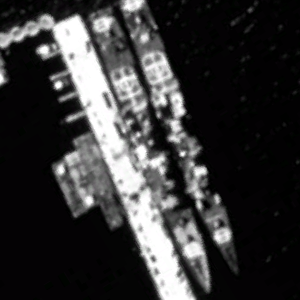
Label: cruiser